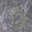
Label: 0